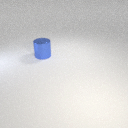
large blue metal cylinder